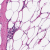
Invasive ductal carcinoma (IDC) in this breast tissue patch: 0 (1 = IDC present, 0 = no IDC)